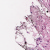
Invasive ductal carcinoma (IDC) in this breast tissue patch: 0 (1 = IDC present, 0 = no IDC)